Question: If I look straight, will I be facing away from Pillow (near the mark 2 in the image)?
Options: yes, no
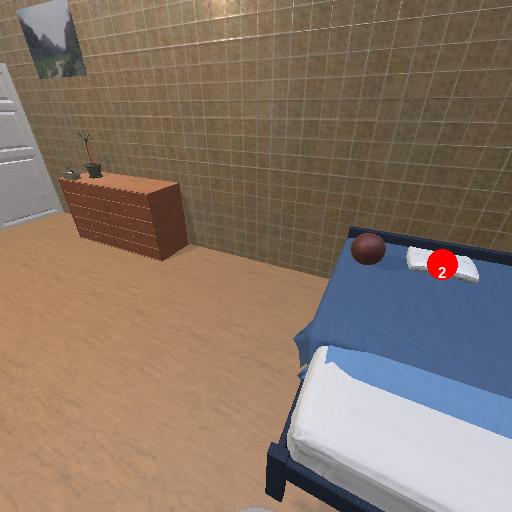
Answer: yes